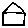
Label: house